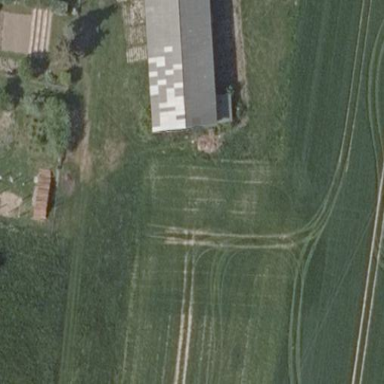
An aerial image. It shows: Farm auxiliary building with flat grey roof.